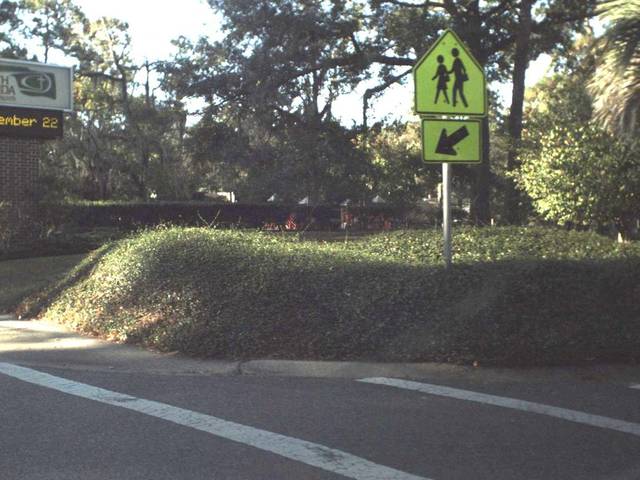
Region: United States
Coordinates: 30.487, -84.277